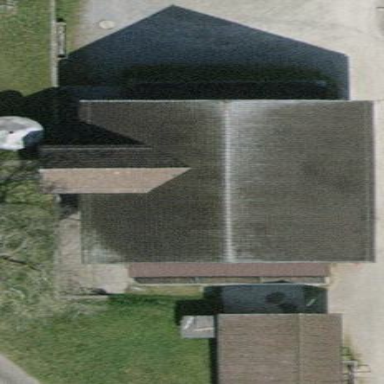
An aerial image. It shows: Gabled roof on farm auxiliary building.